Question: I'm having a problem trying to get the selection of my Collection View using Xcode 6 and trying to build an OSX app.
I followed the directions at <URL> to create the collection view and it's working as intended but I am unable to get the selection of the item I click. I made sure that the view is selectable in IB.
I implemented the notification method mentioned in <URL> and I can see when I populate the collection view that the event fires but no matter where I click in the collection view item the notification won't fire again.
As is what I think normal for collection views, I'm simply trying to get the array index of the item selected so I can show detail.
I have poured through articles on the net trying to find the solution but the vast majority of solutions are for IOS using segue's and not for OSX. The exception being the link I posted for Stack Overflow.
I've even gone as far as putting a transparent button covering my entire collection view item so I can grab a click event (which works but I still don't know which item was clicked).
My my question is: how do I get the array item of something I clicked in a collection view?

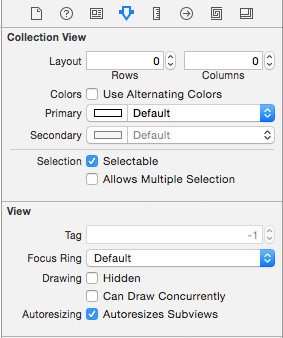
Answer: One way of hearing about changes to the array controllers 'selectionIndexes' is to bind this property to an 'NSIndexSet' instance in your code somewhere, and then use the KVO design pattern to request a notification when this 'NSIndexSet' is altered. If you set this up correctly, when the user clicks on an unselected cell in your 'NSCollectionView' the 'NSIndexSet' that the array controller is using to store its selection indexes is updated. Since this index set is the one you're observing, you'll get a notification telling you about the change.
In the demo-app I created to answer this question, I placed the index set in question on the 'AppDelegate' - here's the implementation file:
'''
// Interface ////////////////////////////////////////////////////////
@interface AppDelegate ()
// This is the content array from which the NSArrayController will derive
// it's arrangedObjects array
@property (nonatomic, strong) NSArray *collectionViewContent;
// This is the NSIndexSet that I want the NSArrayController to use
// to store its selectionIndexes.
@property (nonatomic) NSIndexSet *mySelectionIndexes;
@end
// Implementation //////////////////////////////////////////////////
@implementation AppDelegate
- (void)applicationDidFinishLaunching:(NSNotification *)aNotification {
// The content that will be shown in the NSCollectionView (each word
// represents a single collection view item).
self.collectionViewContent = @[@"The", @"rain", @"in", @"Spain", @"falls", @"..."];
// Tell cocoa you want to know when the array controller makes changes to
// the index set it's using to stores its selection indexes
[self addObserver:self
forKeyPath:@"mySelectionIndexes"
options:0
context:nil];
}
-(void)observeValueForKeyPath:(NSString *)keyPath
ofObject:(id)object
change:(NSDictionary *)change
context:(void *)context {
NSLog(@"Collection view selection just changed to: %@", self.mySelectionIndexes);
}
//////////////////////////////////////////////////////////////////
'''
In the for the 'NSArrayController' you can now tell the array controller to use the 'AppDelegate' property 'mySelectionIndexes' to store its selection indexes:

If you're still experiencing problems, it's possible that you've gone wrong with the bindings somewhere else - here are all the bindings I used:
The array controller will get it's content from an array managed by the 'AppDelegate' object. It will store it's selection indexes in an 'NSIndexSet', also managed by the 'AppDelegate'
1. Content Array: App Delegate.collectionViewContent
2. Selection Indexes: App Delegate.mySelectionIndexes
The collection view will get it's model data from the array controller. It will mark as those views that appear at the indexes stored in the array controller's 'selectionIndexes' property:
1. Content: Array Controller.arrangedObjects
2. Selection Indexes: Array Controller.selectionIndexes
Onto the view that was automatically generated when I dragged the 'NSCollectionView' onto the canvas, I've added one 'NSTextField', this text field has just one binding:
1. Value: Collection View Item.representedObject (In other words, type representedObject into the Model Key Path field.
## A Final Word:
It's worth pointing out that you don't to set up this binding. To get word when one of the items in your collection view is selected or unselected by the user, create a subclass of 'NSCollectionViewItem' and override the 'selected' setter. This property is called automatically each time an item is selected or unselected. In your implementation, you can now make adjustments to the item's view to take account of the fact that it's status has changed. In my demo-app, my custom subclass of 'NSCollectionViewItem' was called 'PPCollectionViewItem':
'''
@implementation PPCollectionViewItem
-(void)setSelected:(BOOL)selected {
// Call super...
[super setSelected:selected];
// ...now change the view associated with this item. Remember,
// the view is one of the cells in the NSCollectionView - I
// changed it from a standard NSView, to a subclass called
// CollectionViewCell which keeps a flag indicating whether
// or not it's selected (the drawRect routine is varied
// according to this flag's value).
[(CollectionViewCell *)self.view setDrawAsSelected:selected];
}
@end
'''